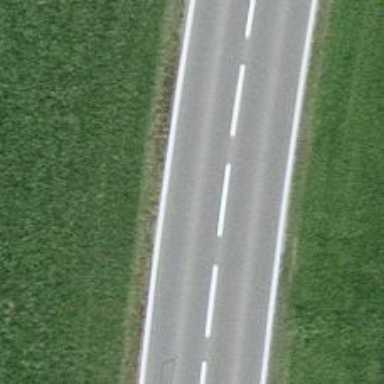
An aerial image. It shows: Primary highway.